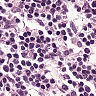
Metastatic tissue present: no